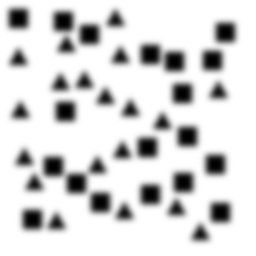
Squares: 19
Triangles: 19
Stars: 0
Total shapes: 38